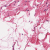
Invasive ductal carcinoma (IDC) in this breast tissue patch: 0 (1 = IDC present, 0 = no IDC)